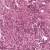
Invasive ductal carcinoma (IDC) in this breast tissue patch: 1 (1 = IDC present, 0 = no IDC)